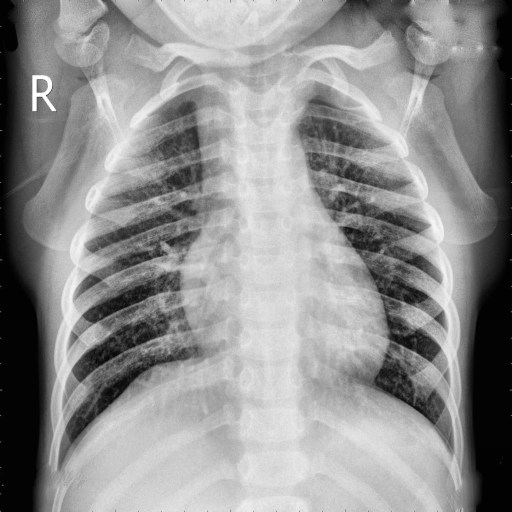
Finding: NORMAL